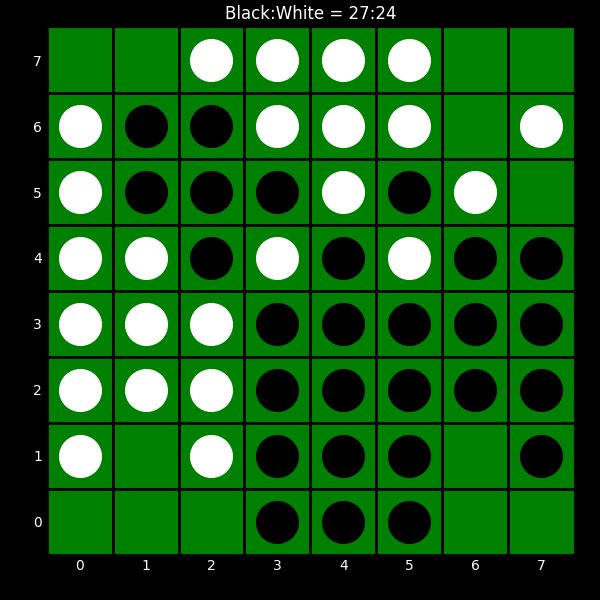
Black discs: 27
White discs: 24